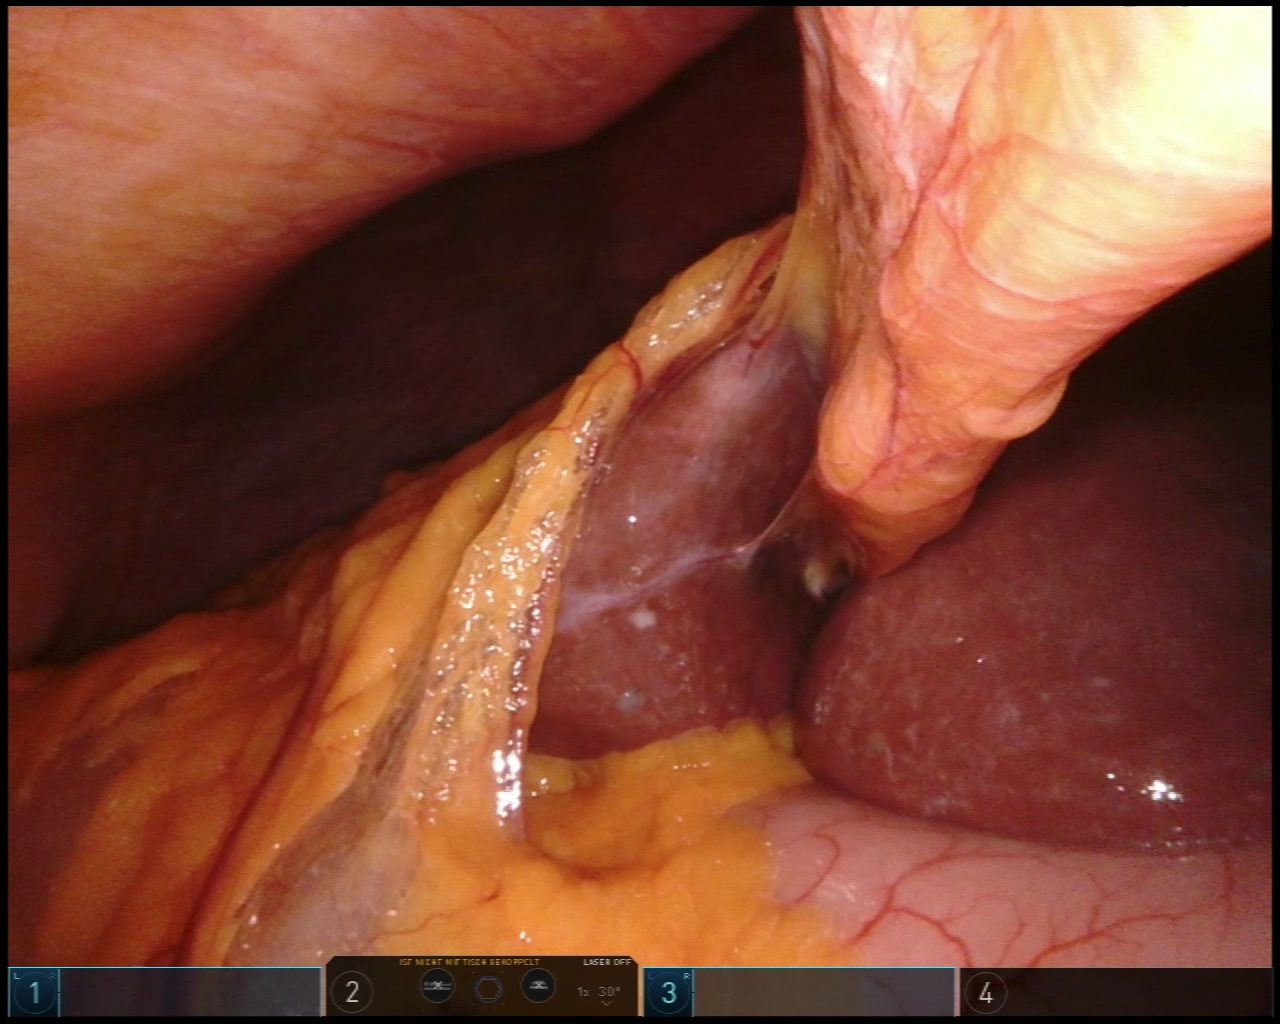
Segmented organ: liver
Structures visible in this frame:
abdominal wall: yes
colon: yes
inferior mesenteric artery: no
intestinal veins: no
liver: yes
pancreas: no
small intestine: no
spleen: no
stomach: yes
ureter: no
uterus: no
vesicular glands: no